Here is the envelope spectrum of one vibration snapshot from a rolling-element bearing, with each characteristic fault-frequency family marked on the frequency axis. Based on the visible evidence, which condition applies: normal, inner_race, outer_race, ball?
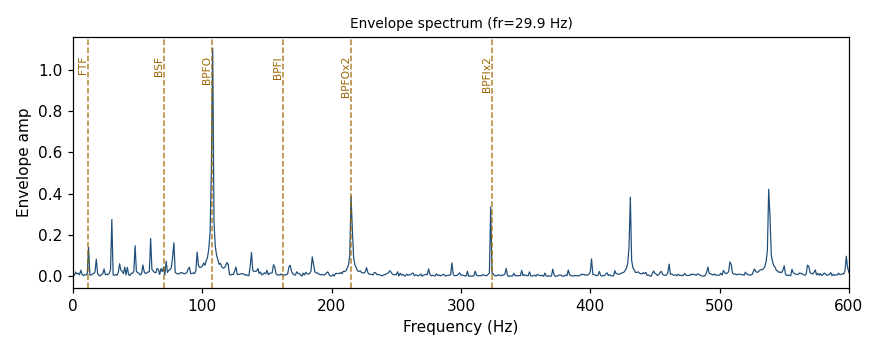
Answer: outer_race